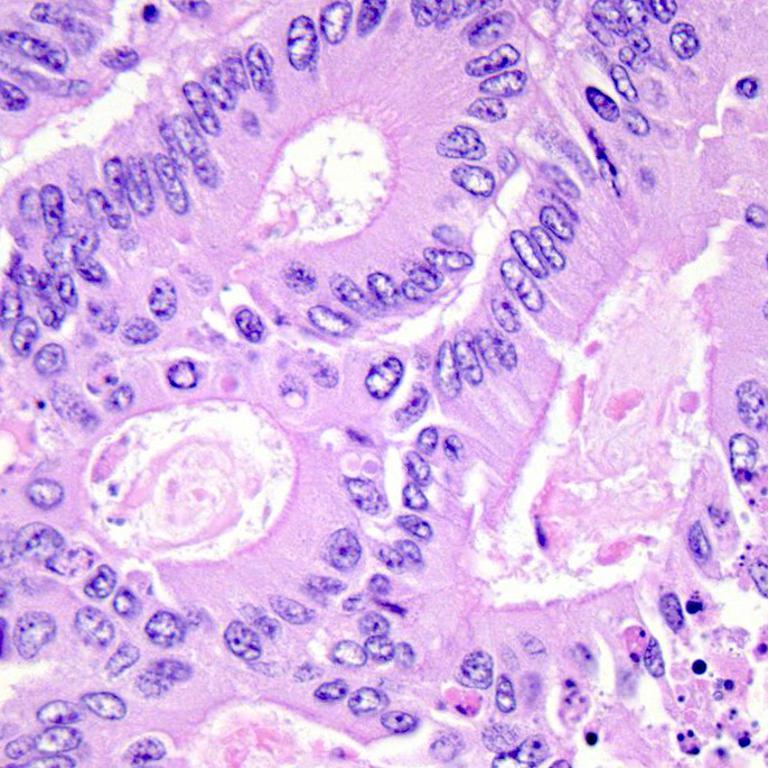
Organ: colon
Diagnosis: adenocarcinomas